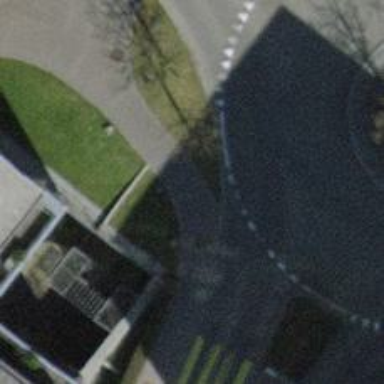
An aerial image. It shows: Asphalt sidewalk along the footway.